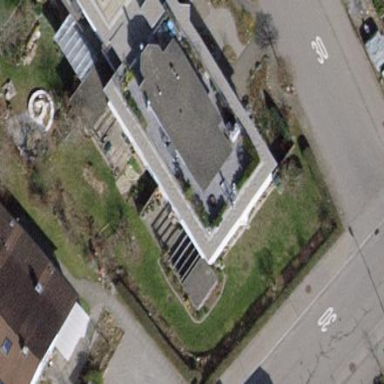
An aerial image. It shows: Terrace building.